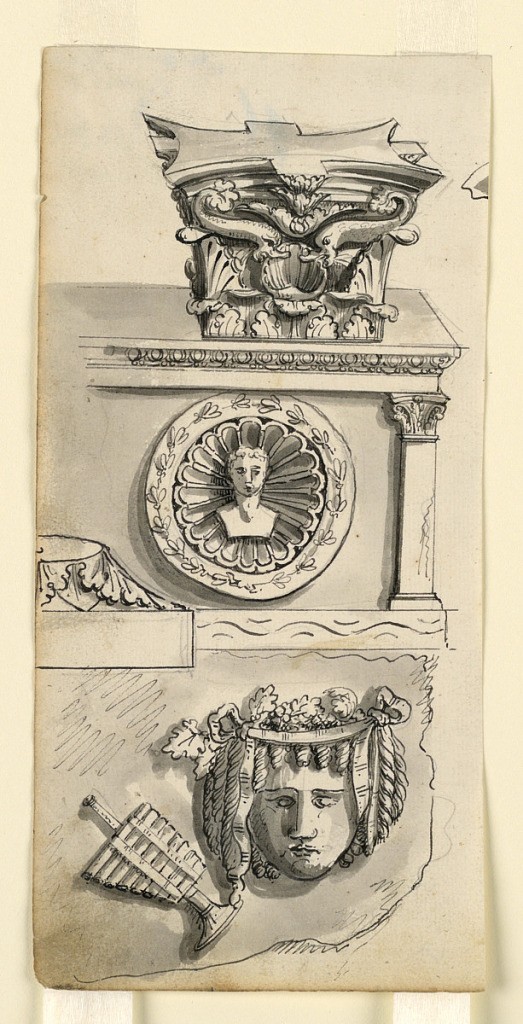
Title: Designs for a Capital, Sarcophagus, and Relief
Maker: Romolo Achille Liverani, Italian, 1809 - 1872
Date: ca. 1840
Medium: Pen and black ink, brush and bistre, gray watercolor, graphite on paper
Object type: Drawing
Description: Vertical rectangle. Capital at top, seen from above; two dolphins support a shell at its front. At center, the right corner of the sarcophagus is visible, with a pillar at the corner and a medallion with a shell rosette and bust of a figure. Part of a vase is shown at left in front of the sarcophagus. Below, a relief fragment with the head of a woman adorned by a wreath; beside her a pan flute and clarinet.